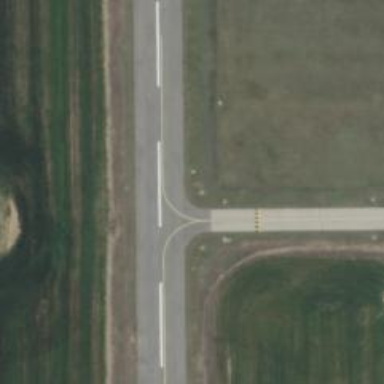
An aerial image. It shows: Runway surface made of asphalt at airport.